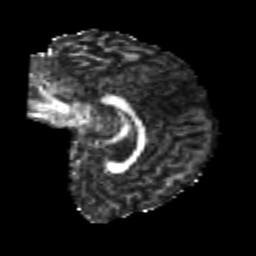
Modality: FA
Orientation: sagittal
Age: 22
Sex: female
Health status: healthy
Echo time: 0.074 s